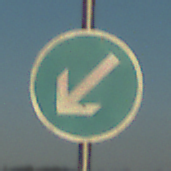
Verkehrszeichen: VorgeschriebeneVorbeifahrtLinks
Umgebung: Outdoor, Beach
Tageszeit: SunriseSunset
Wetter: Clear
Licht: Natural
Jahreszeit: NotSpecified
Kontrast: HighContrast